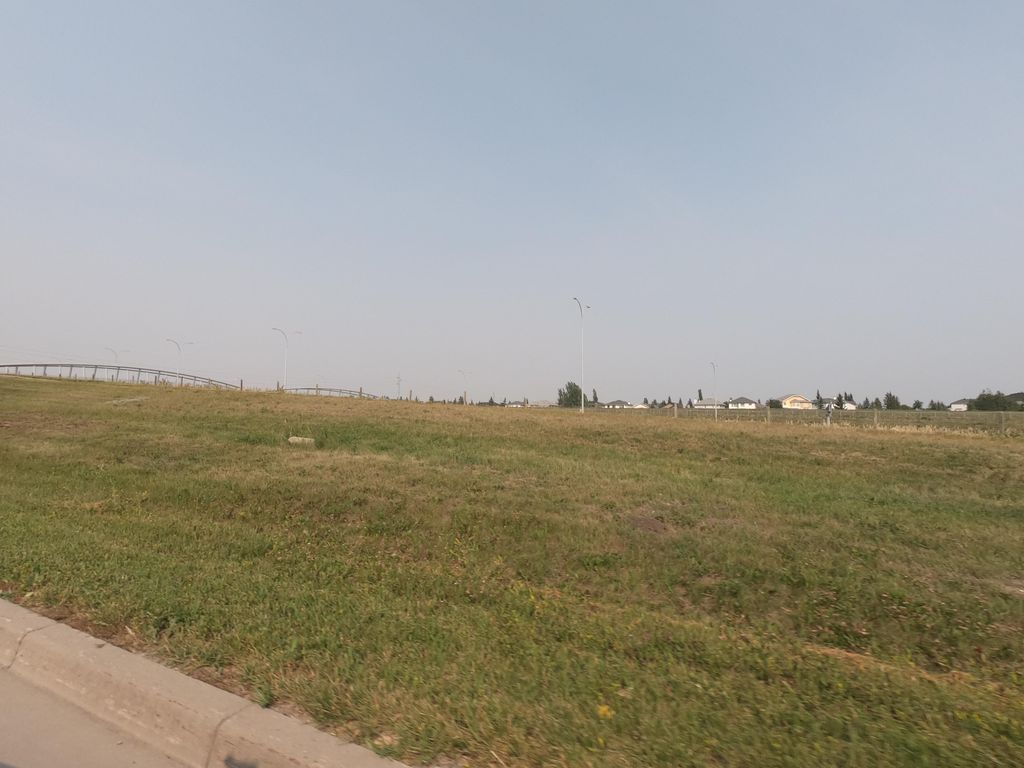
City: calgary